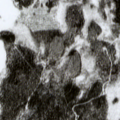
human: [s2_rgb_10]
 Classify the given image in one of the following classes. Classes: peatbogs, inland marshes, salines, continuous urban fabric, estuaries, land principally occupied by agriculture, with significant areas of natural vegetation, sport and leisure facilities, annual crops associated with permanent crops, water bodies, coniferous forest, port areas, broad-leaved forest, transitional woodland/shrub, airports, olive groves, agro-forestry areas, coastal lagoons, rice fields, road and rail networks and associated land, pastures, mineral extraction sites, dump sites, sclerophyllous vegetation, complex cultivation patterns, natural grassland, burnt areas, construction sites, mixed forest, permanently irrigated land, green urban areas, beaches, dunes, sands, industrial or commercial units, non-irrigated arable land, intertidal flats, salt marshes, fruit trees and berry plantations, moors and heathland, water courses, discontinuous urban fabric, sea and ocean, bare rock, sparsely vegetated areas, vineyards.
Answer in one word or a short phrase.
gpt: coniferous forest, transitional woodland/shrub, peatbogs